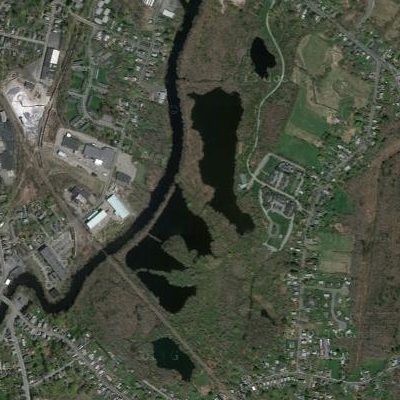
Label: RiverLake